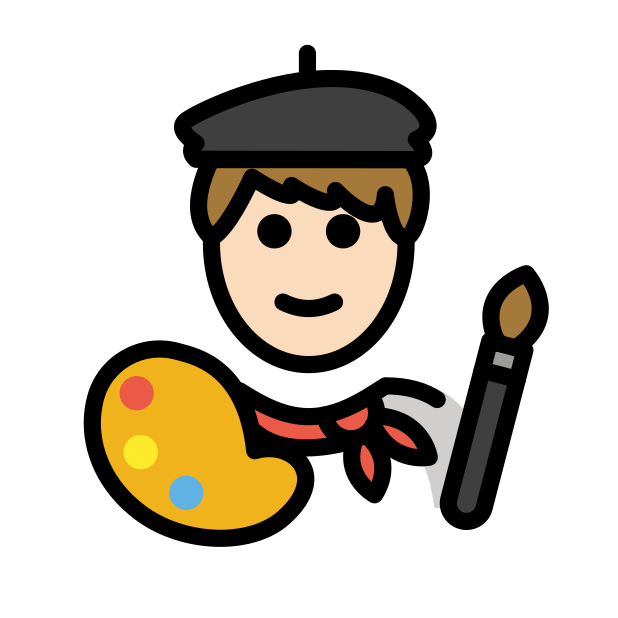
man artist: light skin tone